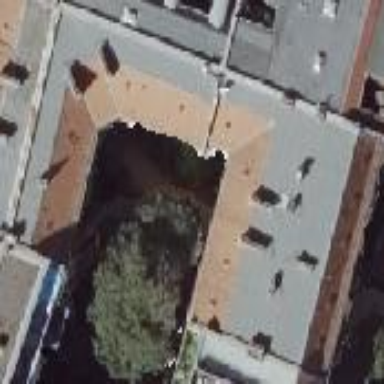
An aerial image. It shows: Residential building with quadruple saltbox roof shape.